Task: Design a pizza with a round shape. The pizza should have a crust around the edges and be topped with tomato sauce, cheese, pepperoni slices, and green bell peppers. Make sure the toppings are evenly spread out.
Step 492:
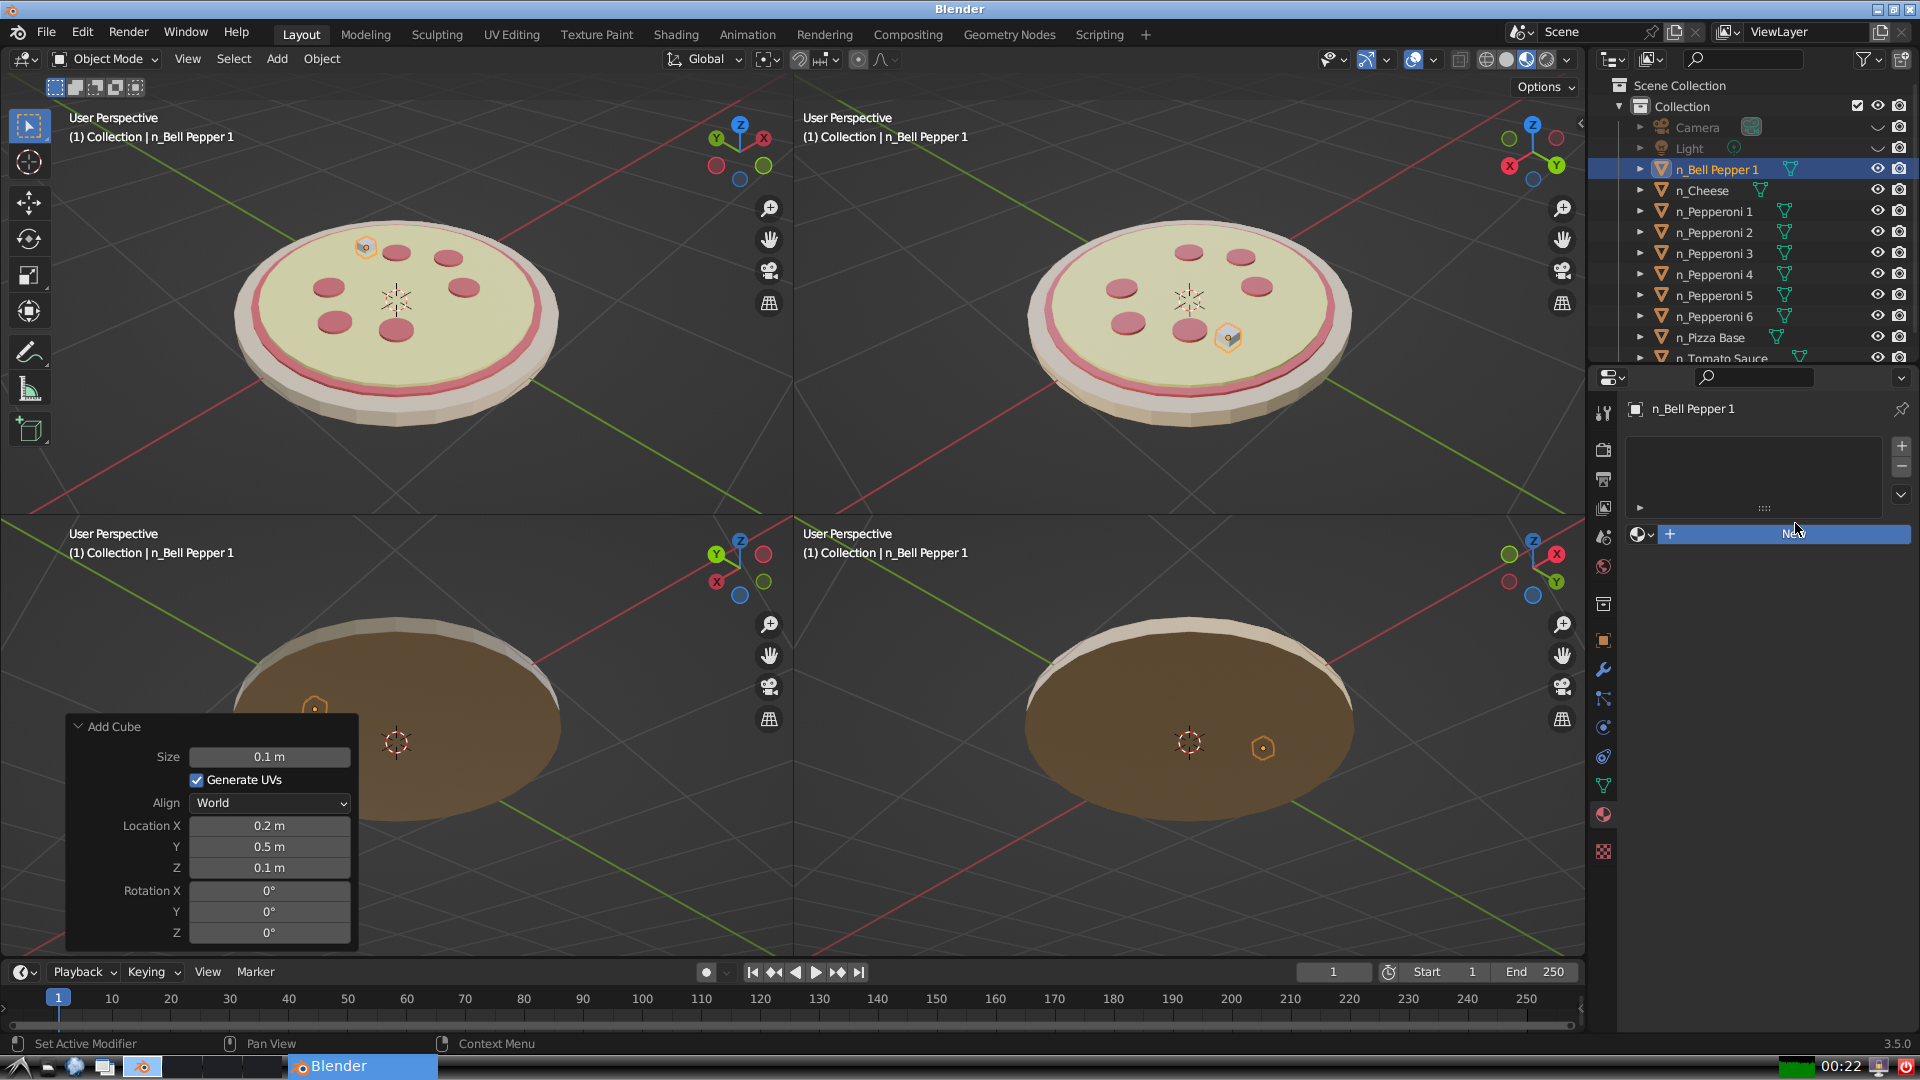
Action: {"mouse_move": [1604, 815]}